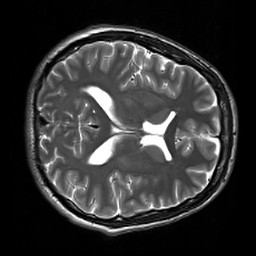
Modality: T2w
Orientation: axial
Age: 20
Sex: male
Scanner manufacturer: siemens
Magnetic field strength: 3 T
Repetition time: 7 s
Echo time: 0.09 s